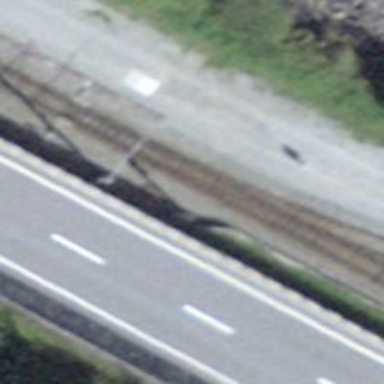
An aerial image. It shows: Railway signal.